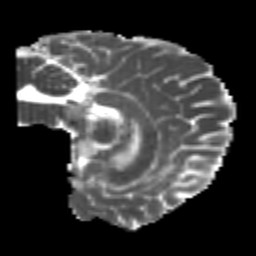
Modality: MD
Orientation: sagittal
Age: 25
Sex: male
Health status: healthy
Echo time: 0.074 s